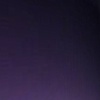
Label: space